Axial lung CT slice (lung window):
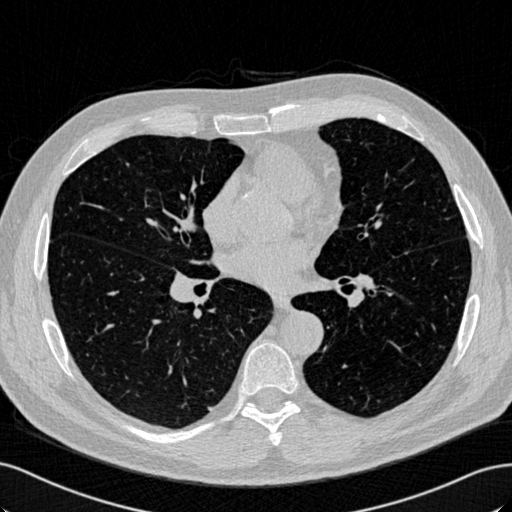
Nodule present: yes
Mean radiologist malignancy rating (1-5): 3.25